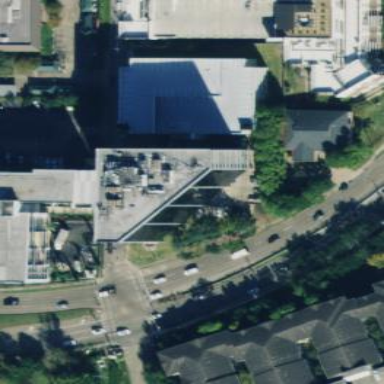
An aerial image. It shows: Office building.